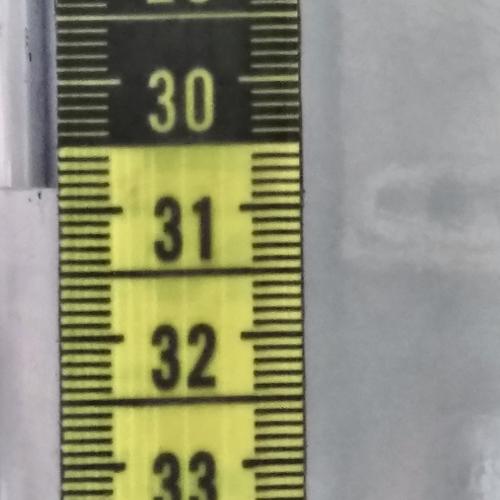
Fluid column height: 30.8 cm